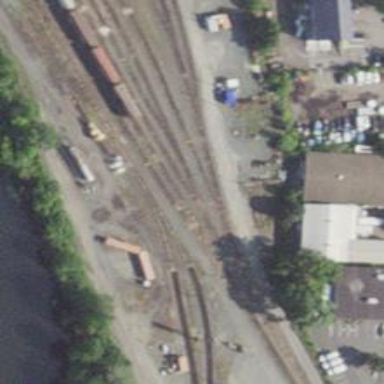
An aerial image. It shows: Railway siding with rails.